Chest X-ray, PA view. Patient: 22 years old, sex M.
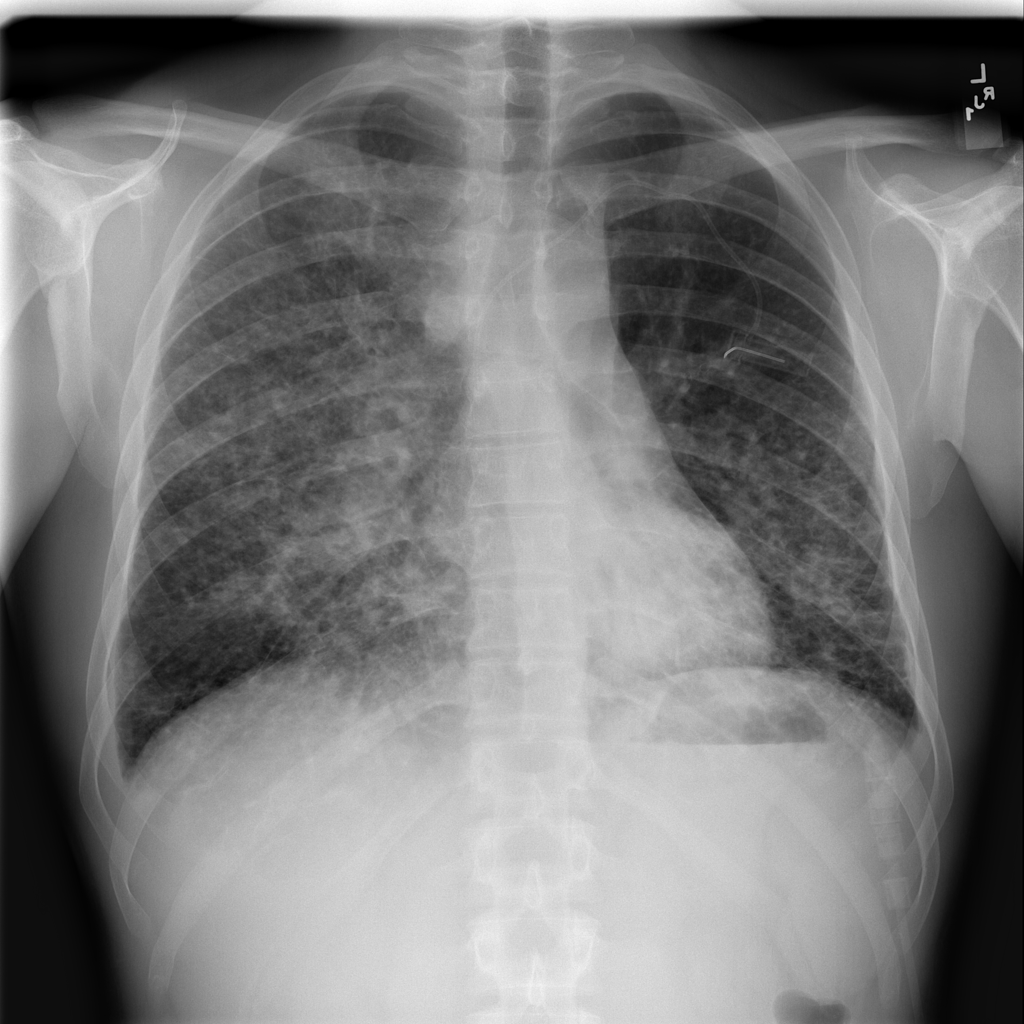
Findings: Infiltration, Nodule